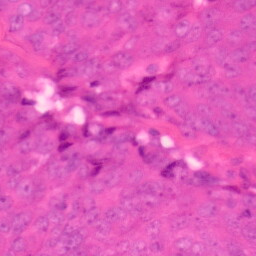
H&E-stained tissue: Colon